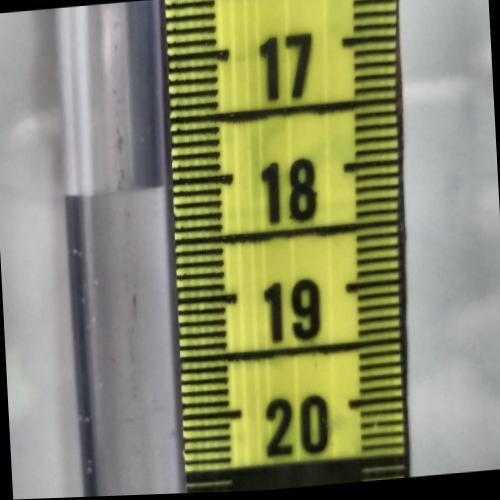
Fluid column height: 18.0 cm